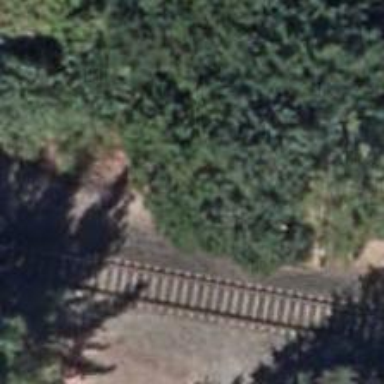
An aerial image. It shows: Railway crossing.